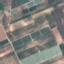
Land use / land cover: PermanentCrop